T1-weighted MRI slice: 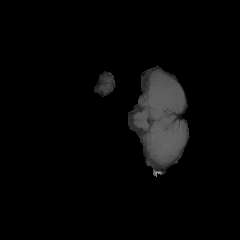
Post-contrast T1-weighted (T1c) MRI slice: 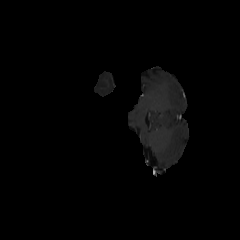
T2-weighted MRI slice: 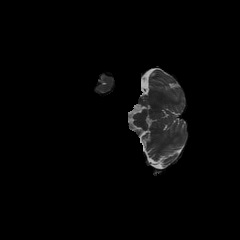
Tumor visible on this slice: no